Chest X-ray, AP view. Patient: 58 years old, sex F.
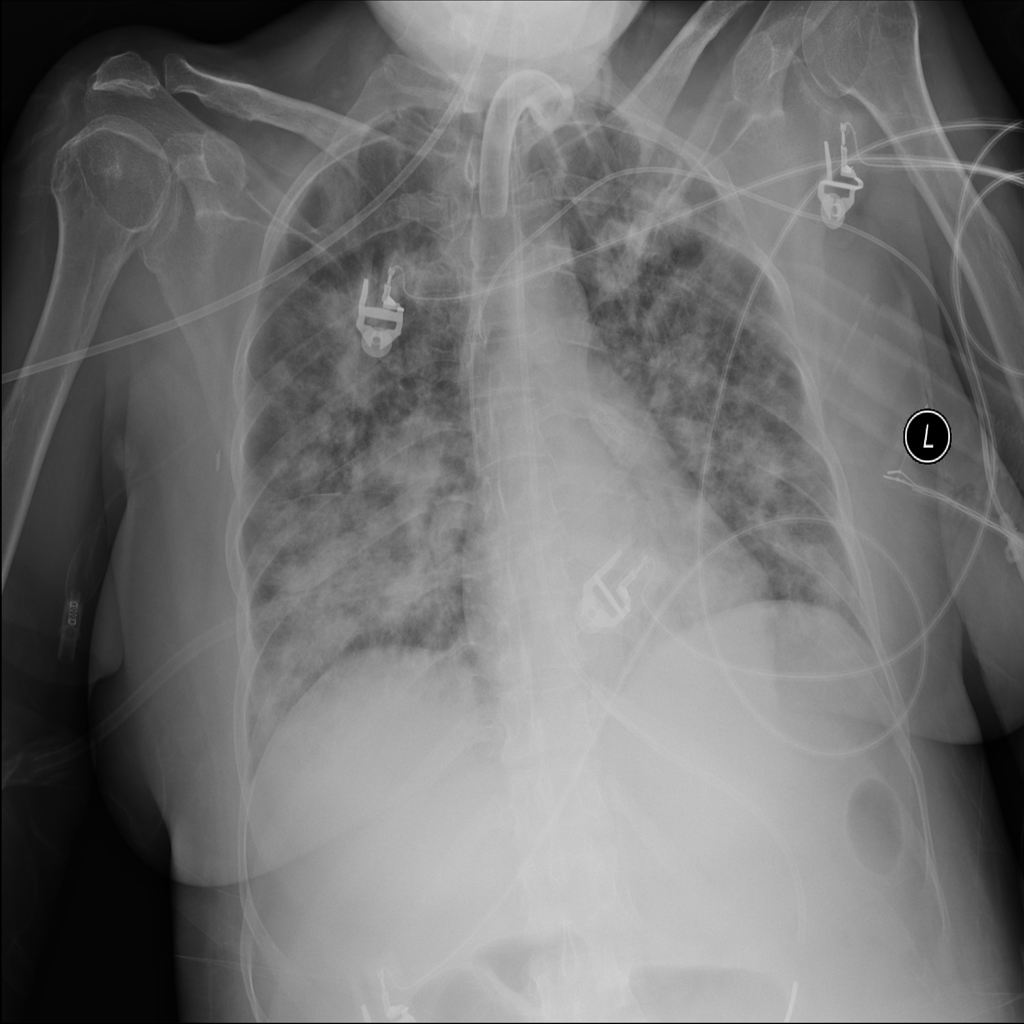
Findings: Nodule, Mass